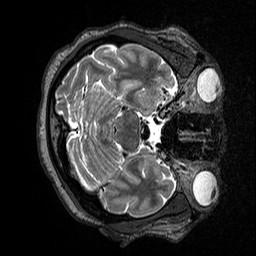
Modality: T2w
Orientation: axial
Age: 39
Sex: female
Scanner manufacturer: siemens
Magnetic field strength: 3 T
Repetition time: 3.2 s
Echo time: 0.567 s